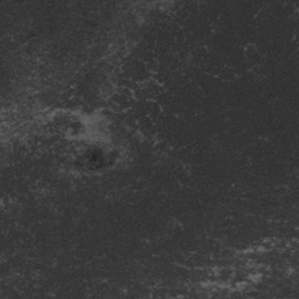
Label: frost